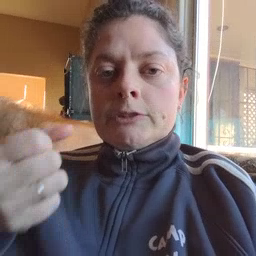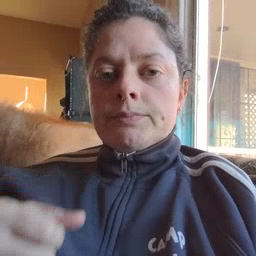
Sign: milk